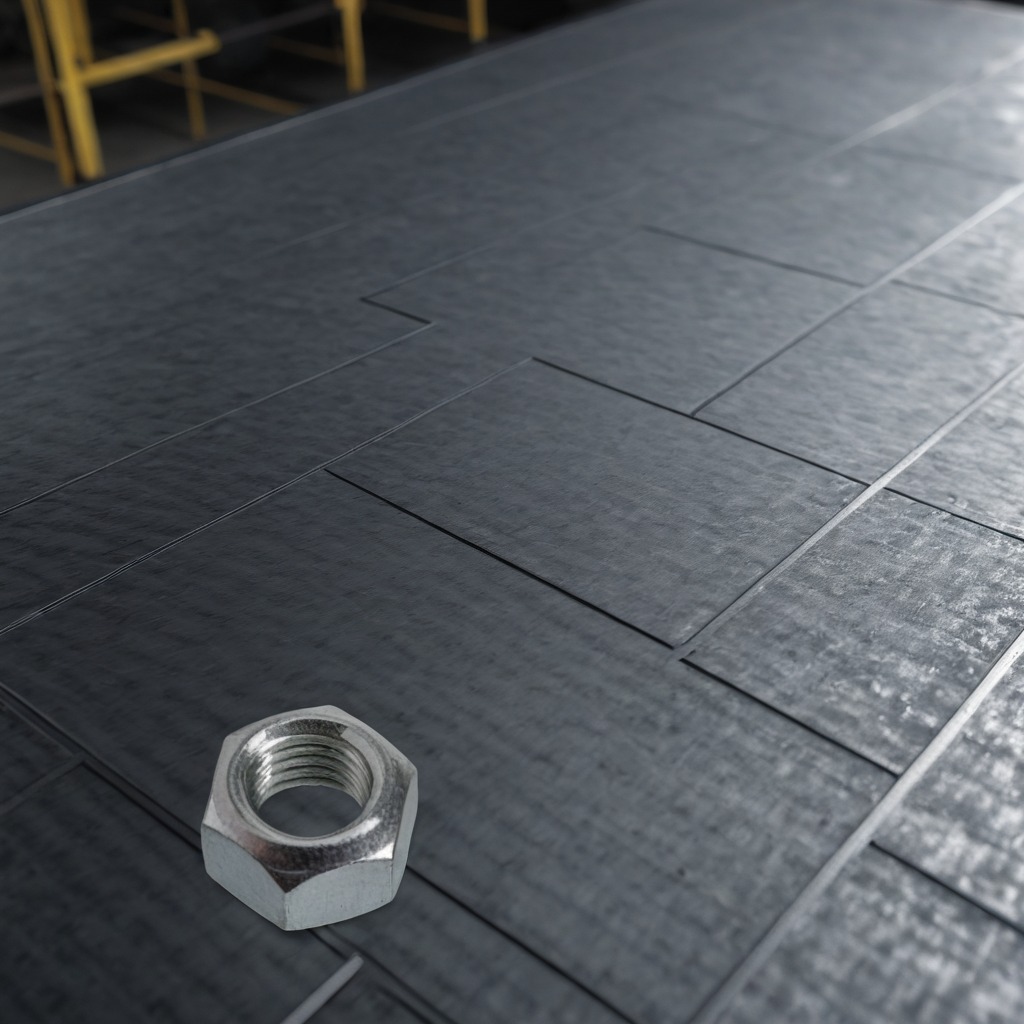
A metal nut is lying on a cold steel table in a mining workshop.